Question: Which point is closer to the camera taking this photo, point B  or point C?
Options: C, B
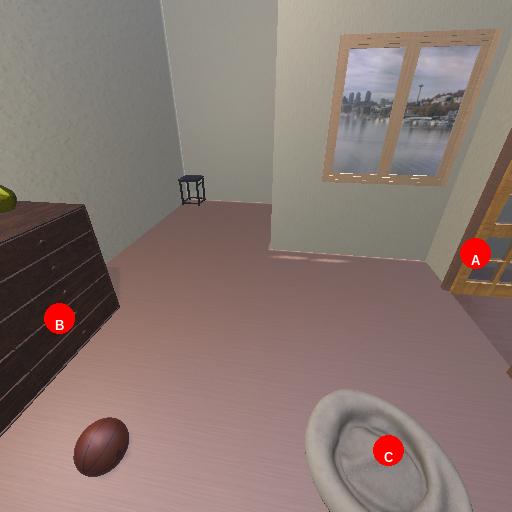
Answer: C